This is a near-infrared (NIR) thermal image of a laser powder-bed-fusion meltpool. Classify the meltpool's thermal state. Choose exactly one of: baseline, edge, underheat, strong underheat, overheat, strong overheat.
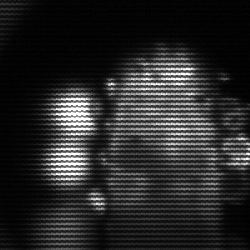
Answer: strong underheat